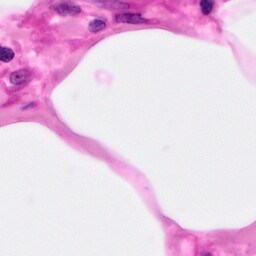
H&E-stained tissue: Pancreatic